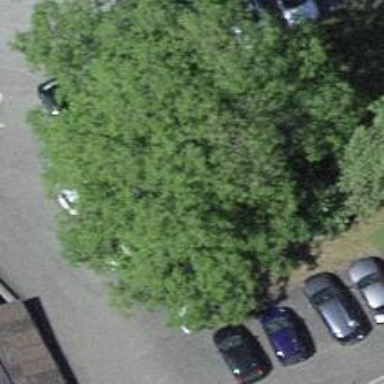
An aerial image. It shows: Broadleaved tree with lush leaves.